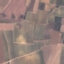
Label: PermanentCrop